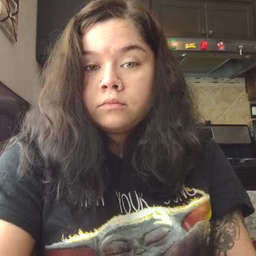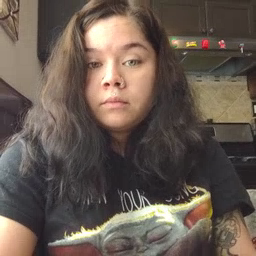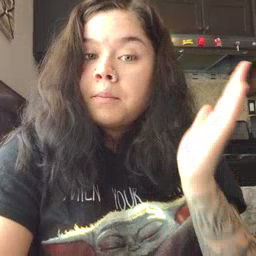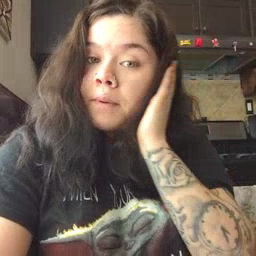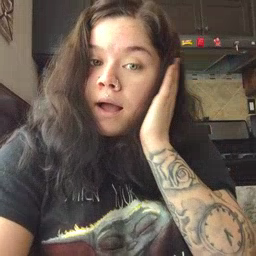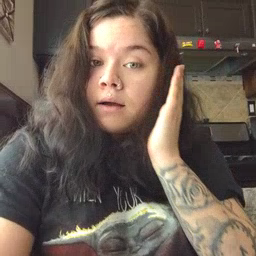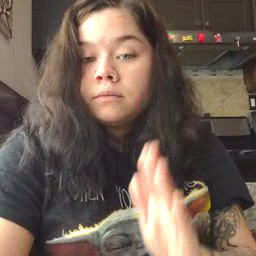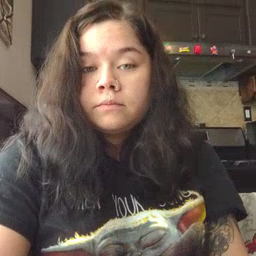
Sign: bed